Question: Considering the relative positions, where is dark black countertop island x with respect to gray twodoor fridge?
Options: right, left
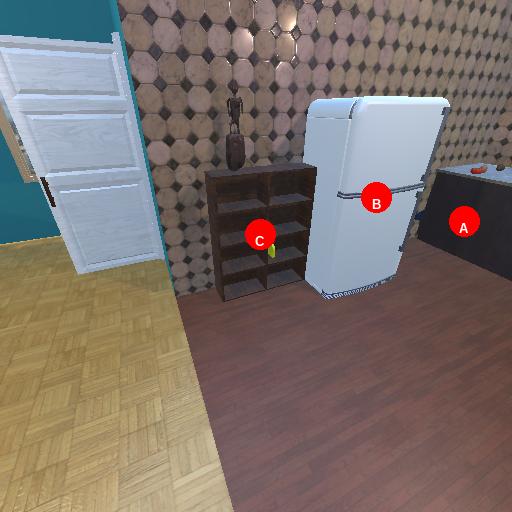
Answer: right